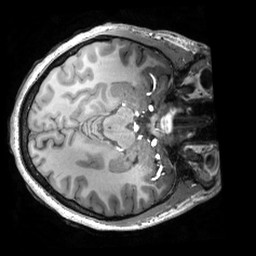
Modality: T1w
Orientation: axial
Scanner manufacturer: philips
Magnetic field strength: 7 T
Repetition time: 0.008 s
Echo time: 0.001974 s